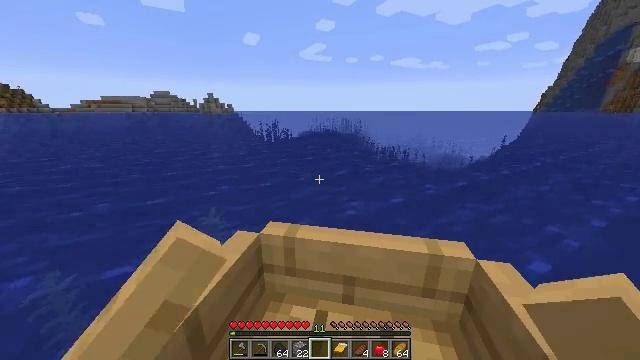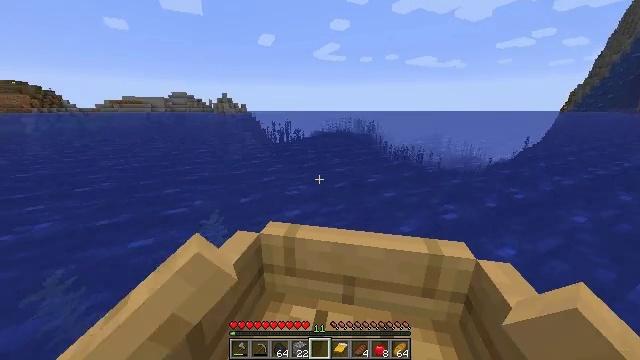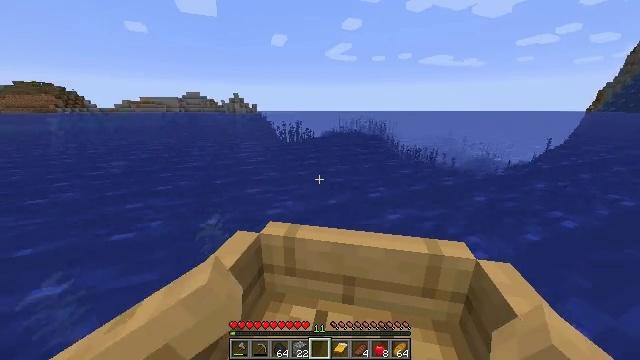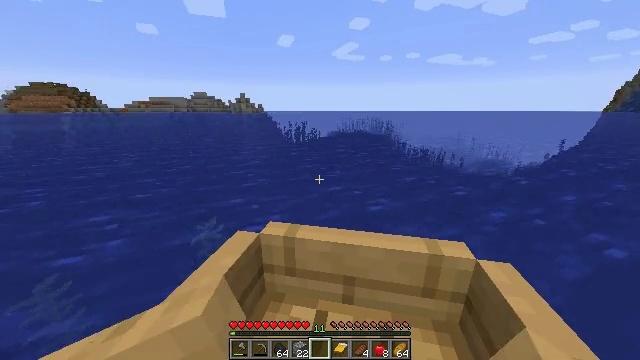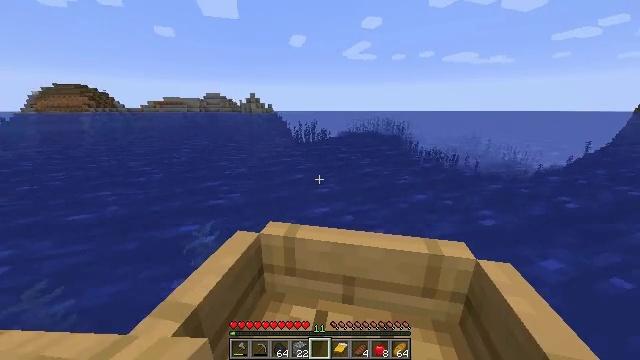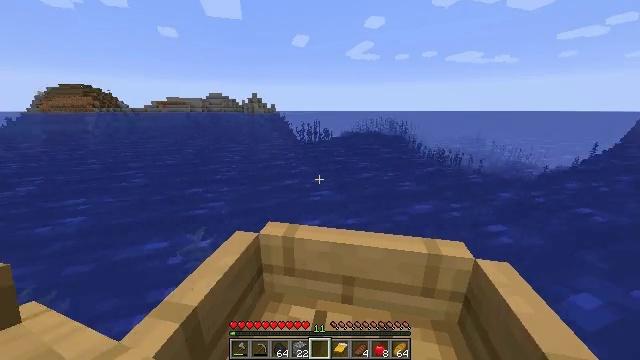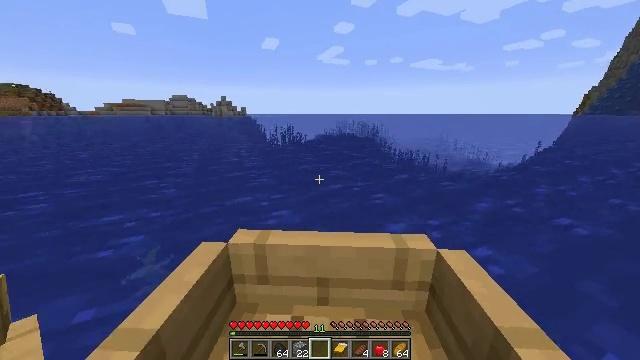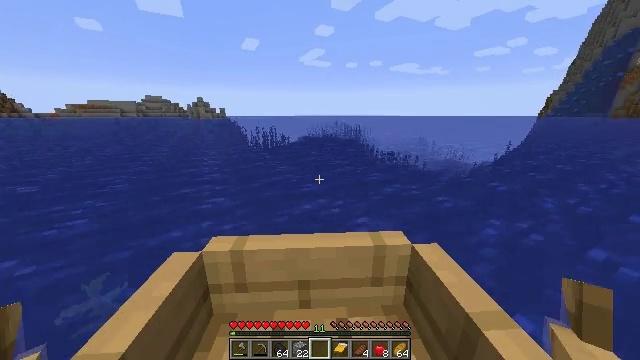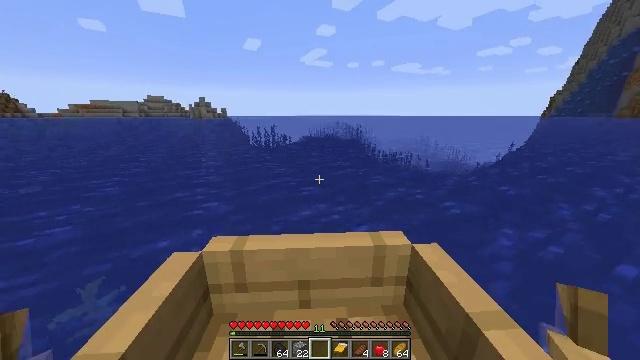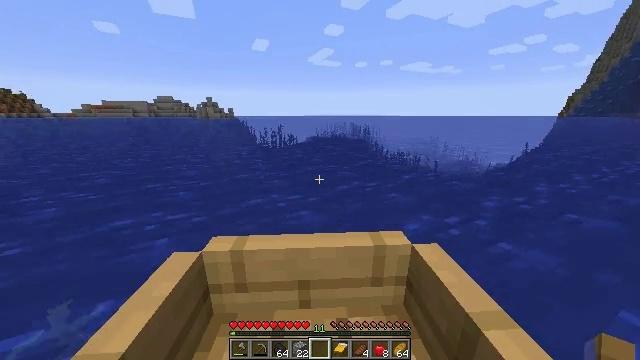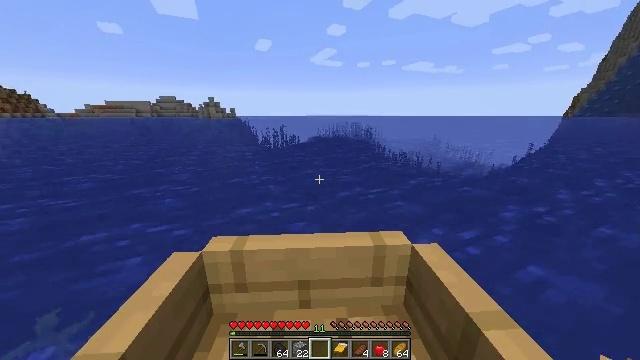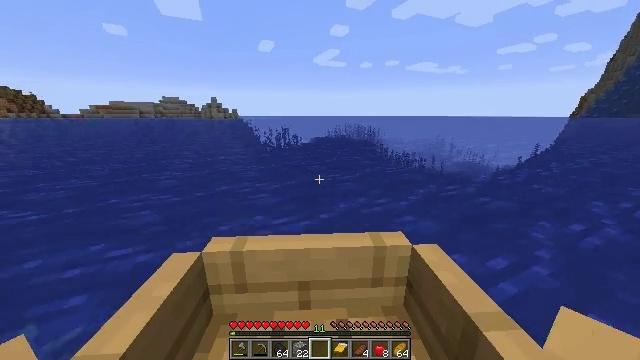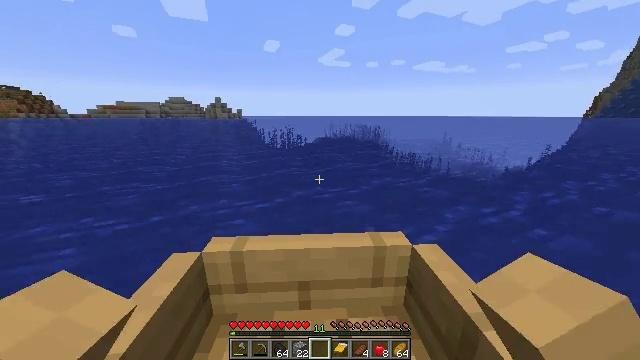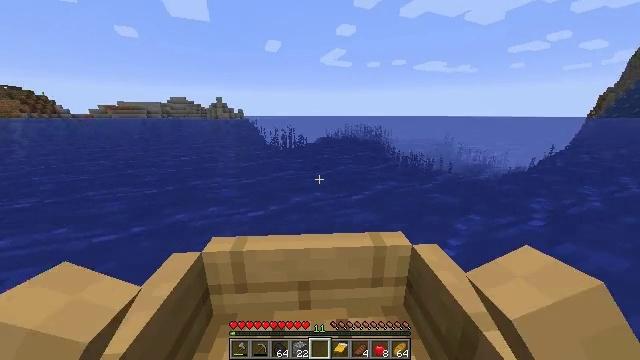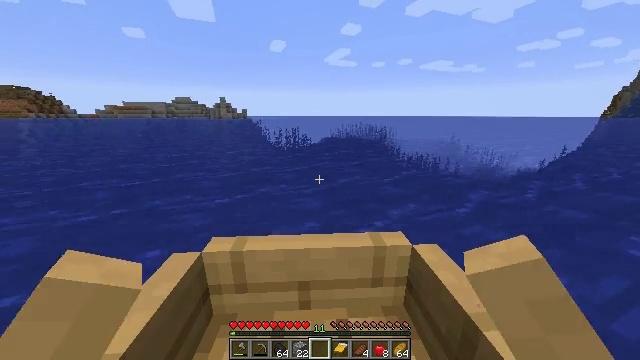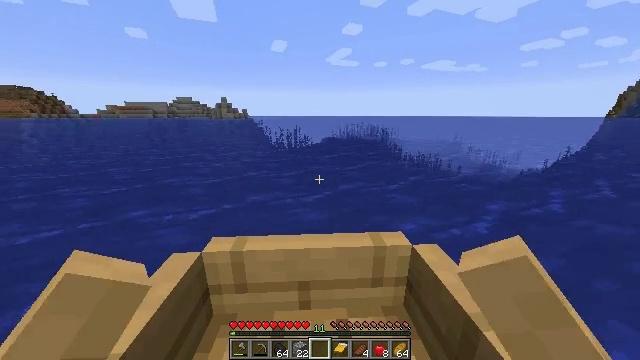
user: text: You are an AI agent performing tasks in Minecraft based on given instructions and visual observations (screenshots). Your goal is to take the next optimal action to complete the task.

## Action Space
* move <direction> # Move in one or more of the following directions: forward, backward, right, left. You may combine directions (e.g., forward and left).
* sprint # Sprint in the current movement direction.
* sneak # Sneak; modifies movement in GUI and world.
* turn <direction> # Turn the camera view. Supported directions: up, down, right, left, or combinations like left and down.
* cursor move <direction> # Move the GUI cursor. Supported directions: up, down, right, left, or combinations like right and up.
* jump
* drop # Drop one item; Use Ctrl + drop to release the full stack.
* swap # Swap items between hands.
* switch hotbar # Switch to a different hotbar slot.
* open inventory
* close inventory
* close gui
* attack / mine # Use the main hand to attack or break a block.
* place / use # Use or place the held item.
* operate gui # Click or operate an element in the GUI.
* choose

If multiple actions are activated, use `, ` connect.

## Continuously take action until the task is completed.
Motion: motion action
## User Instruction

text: Attack the underwater area to get tall seagrass.
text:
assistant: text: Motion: move forward
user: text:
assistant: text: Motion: move forward
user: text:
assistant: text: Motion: move forward
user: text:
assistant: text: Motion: move forward
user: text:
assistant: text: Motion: move forward
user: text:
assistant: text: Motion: move forward, turn right
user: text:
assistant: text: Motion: move forward, turn right
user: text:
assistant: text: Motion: move forward
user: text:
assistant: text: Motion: move forward
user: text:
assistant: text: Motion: move forward
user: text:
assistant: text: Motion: move forward
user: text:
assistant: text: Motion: move forward
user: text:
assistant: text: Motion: move forward
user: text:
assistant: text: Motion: move forward
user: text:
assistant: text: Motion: move forward
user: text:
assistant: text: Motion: move forward
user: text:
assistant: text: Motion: move forward
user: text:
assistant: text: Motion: move forward and move right
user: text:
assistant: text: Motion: move forward and move right
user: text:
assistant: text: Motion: move forward and move right
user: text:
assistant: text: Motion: move forward and move right
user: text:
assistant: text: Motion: move forward
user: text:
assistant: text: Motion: move forward
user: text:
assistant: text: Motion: no_op
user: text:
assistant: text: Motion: no_op
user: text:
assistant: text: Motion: no_op
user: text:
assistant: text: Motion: no_op
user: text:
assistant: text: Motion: no_op
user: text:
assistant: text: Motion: no_op
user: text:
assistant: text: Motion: no_op